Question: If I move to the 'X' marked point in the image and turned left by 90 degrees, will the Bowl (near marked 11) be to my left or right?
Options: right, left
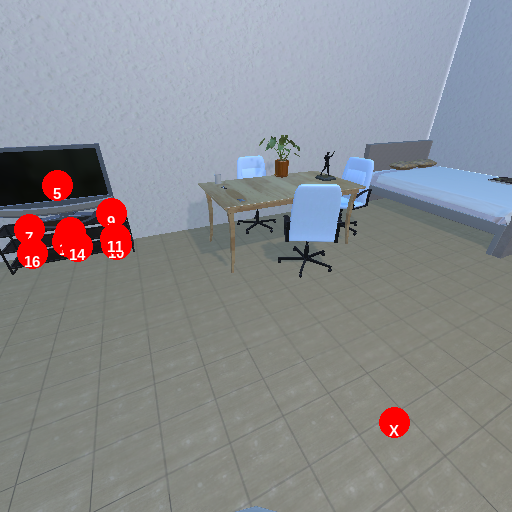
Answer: right